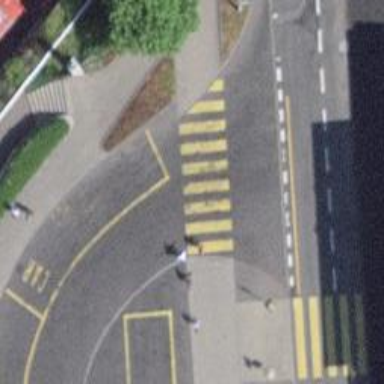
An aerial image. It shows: Marked road crossing.